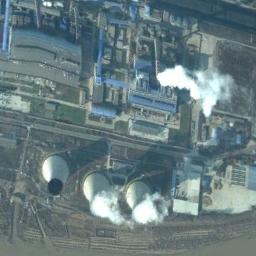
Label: thermal_power_station